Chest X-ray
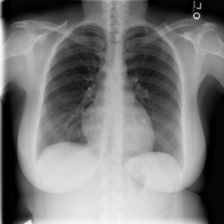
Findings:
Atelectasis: negative
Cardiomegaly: positive
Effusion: negative
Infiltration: negative
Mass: negative
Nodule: negative
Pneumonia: negative
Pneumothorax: negative
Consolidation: negative
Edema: negative
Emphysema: negative
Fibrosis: negative
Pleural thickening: negative
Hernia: negative